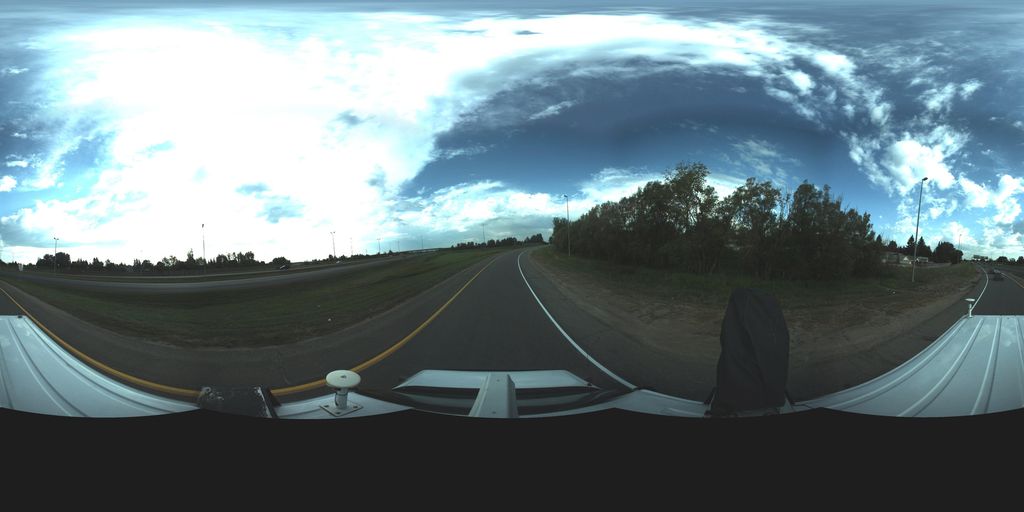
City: saskatoon